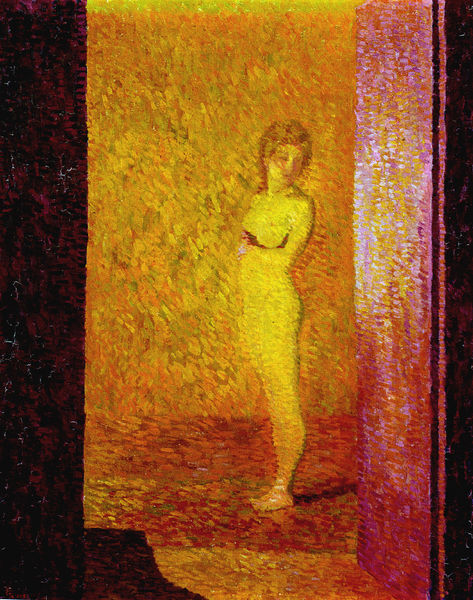
Titel: Fiammetta II
Künstler: Giovanni Giacometti
Institution: (Privatsammlung)
Schlagwörter: akt, blau, gemälde, nackt, schatten, gelb, grün, mädchen, braun, busen, frau, grau, licht, nase, orange, schwarz, tür, weiss, zimmer, blick, rot, malerei, teppich, wand, arme, gesicht, stehen, boden, haare, rosa, beine, warm, violett, red, women, woman, yellow, aufrecht, floor, striche, eingang, pinselstrich, reduziert, sad, naked, nude, struktur, girl, nackz, lichtschein, dusche, door, fire, umdrehen, rough, doorway, badekappe, lonely, sombre, nachkt, zurückschauend, calming, open door, monotonous